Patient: sex M, age 59
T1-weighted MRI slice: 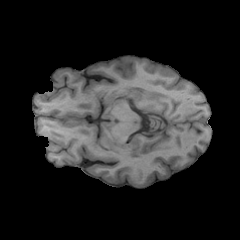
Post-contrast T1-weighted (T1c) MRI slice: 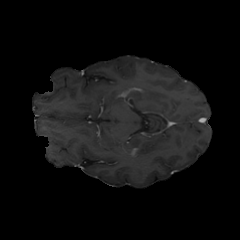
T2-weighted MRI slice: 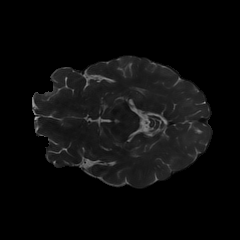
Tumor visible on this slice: no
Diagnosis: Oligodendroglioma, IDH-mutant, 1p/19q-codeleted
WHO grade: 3